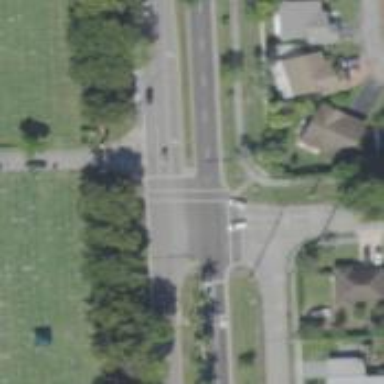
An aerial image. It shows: Uncontrolled road crossing with lines markings.